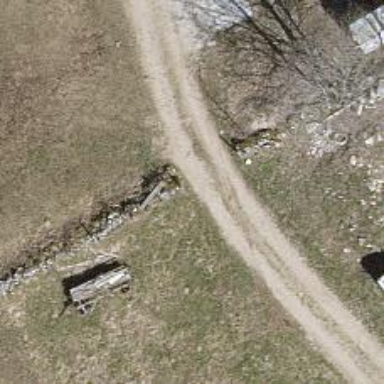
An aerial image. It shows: Dry stone wall barrier.